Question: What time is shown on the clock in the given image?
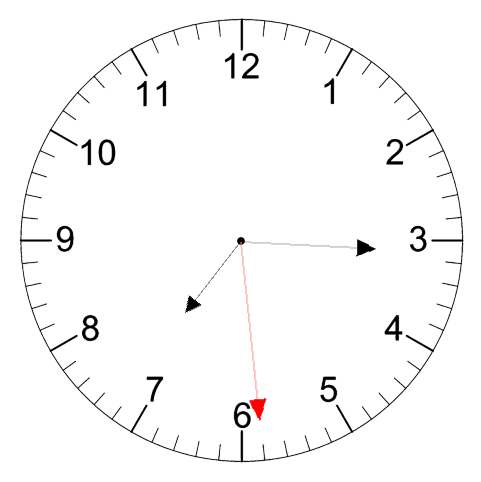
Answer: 07:15:29